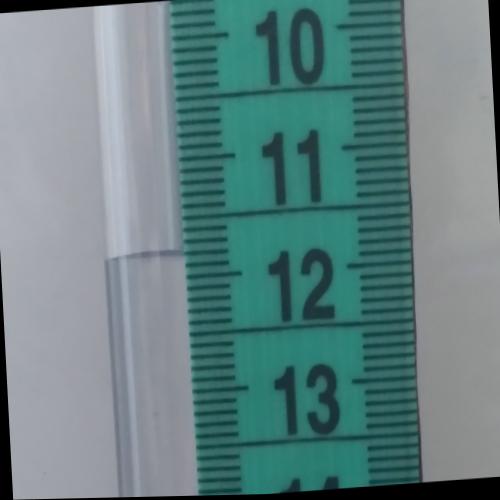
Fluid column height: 11.8 cm